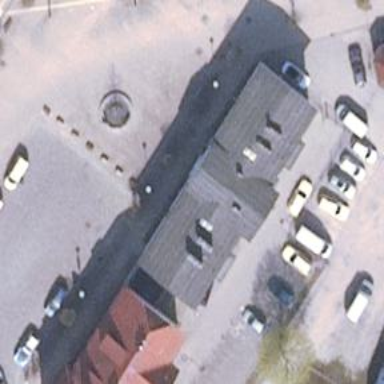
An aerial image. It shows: Greengrocer shop.